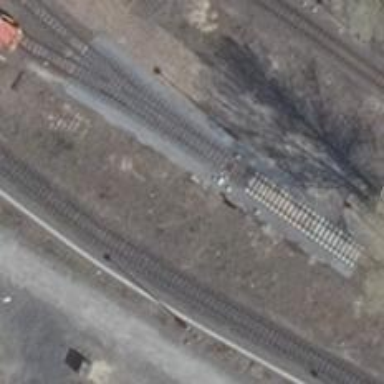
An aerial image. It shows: Railway spur service.